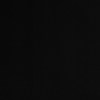
Label: not_dusty